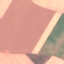
Land use / land cover class: AnnualCrop